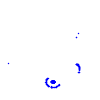
Particle: pion